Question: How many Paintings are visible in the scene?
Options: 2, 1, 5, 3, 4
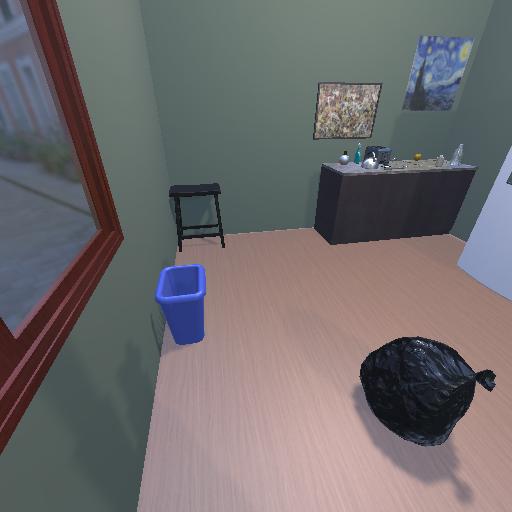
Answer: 2